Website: bh-photo
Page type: payment
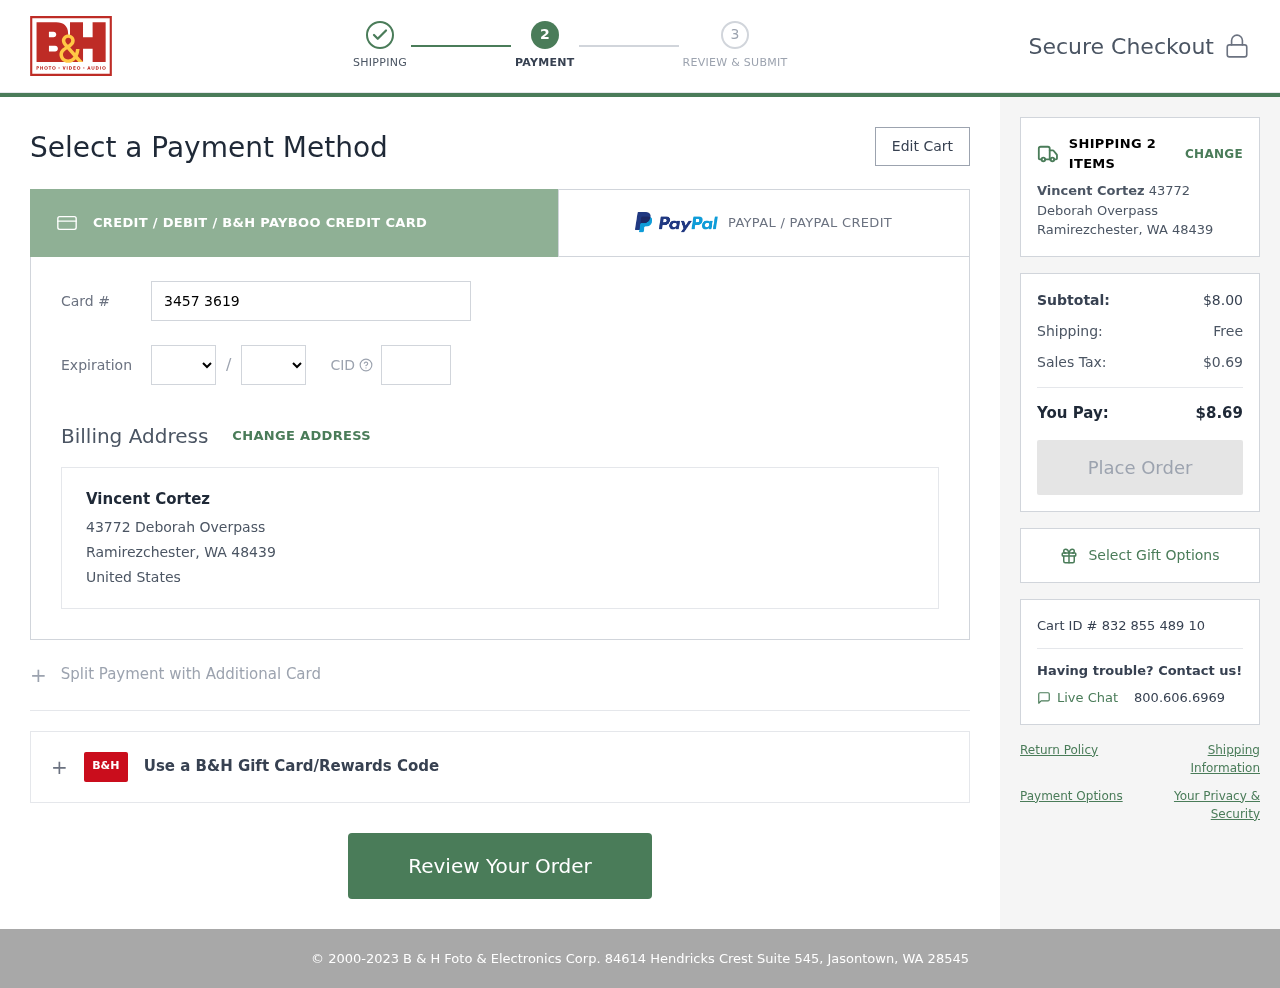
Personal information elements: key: PII_CARD_CVV
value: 3587
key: PII_CARD_EXPIRY_MONTH
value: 06
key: PII_CARD_EXPIRY_YEAR
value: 26
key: PII_CARD_NUMBER
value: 3457 3619 0815 830
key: PII_CITY_STATE_ZIP
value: Ramirezchester, WA 48439
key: PII_COUNTRY
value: United States
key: PII_FULLNAME
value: Vincent Cortez
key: PII_STREET
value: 43772 Deborah Overpass
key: PII_FULLNAME2
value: Vincent Cortez
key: PII_CITY
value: Ramirezchester
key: PII_STATE_ABBR
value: WA
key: PII_POSTCODE
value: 48439
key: PII_POSTCODE_FULL
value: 48439
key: PII_CITY_STATE
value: Ramirezchester, WA
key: PII_POSTCODE_NUMERIC
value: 48439
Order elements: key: ORDER_NUM_ITEMS
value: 2
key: ORDER_SUBTOTAL
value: $8.00
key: ORDER_SHIPPING_COST
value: Free
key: ORDER_TAX
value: $0.69
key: ORDER_TOTAL
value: $8.69
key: ORDER_ID
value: Cart ID # 832 855 489 10